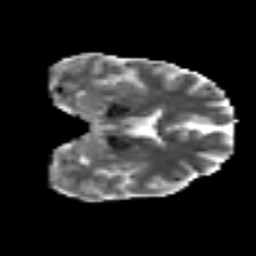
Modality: MD
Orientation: coronal
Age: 47
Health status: ill
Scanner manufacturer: philips
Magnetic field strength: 3 T
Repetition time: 9 s
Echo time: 0.127 s